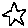
Label: star